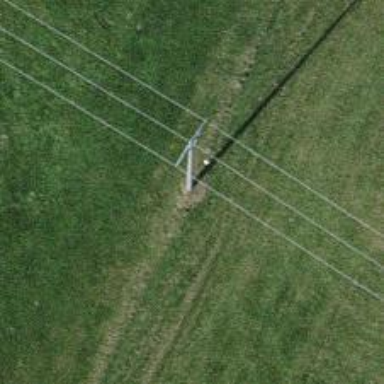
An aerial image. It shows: Minor power line.